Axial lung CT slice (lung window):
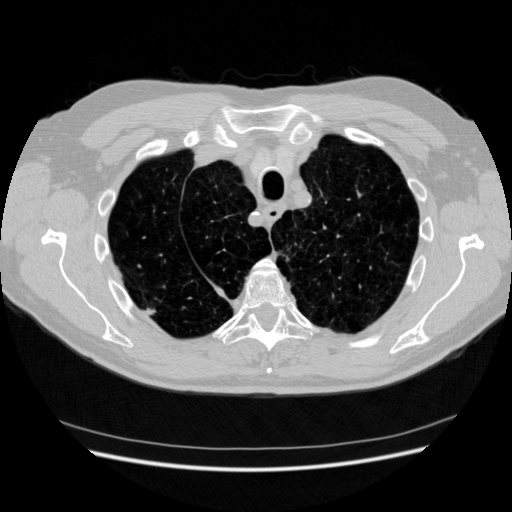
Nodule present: no